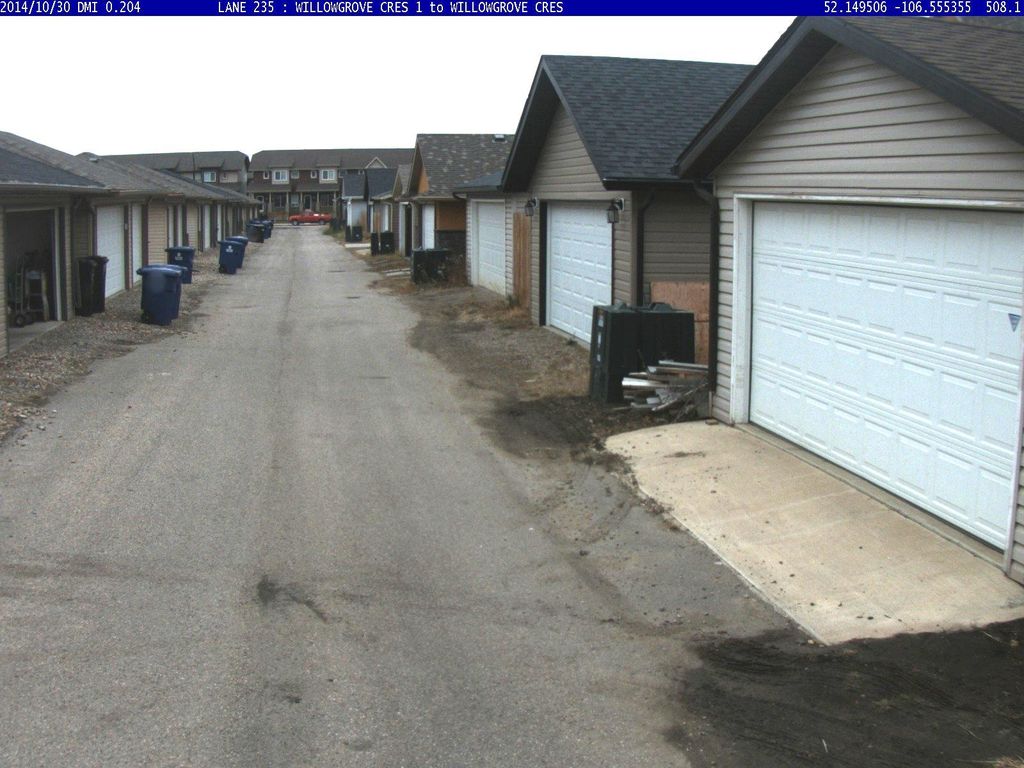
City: saskatoon